Interaction volume radius: 5 \u00c5
Interaction volume height: 25 \u00c5
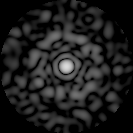
Disorder parameter: 0.8074